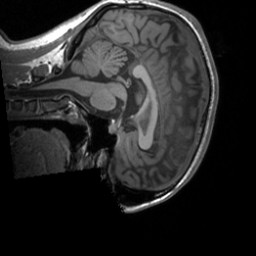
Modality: T1w
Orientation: sagittal
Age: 19
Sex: female
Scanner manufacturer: siemens
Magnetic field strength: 3 T
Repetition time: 1.9 s
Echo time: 0.00226 s